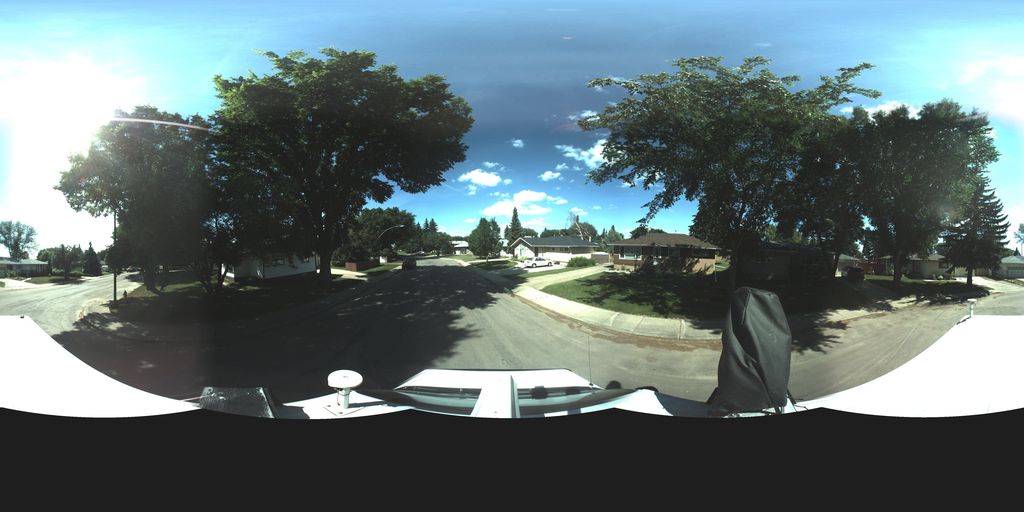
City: saskatoon